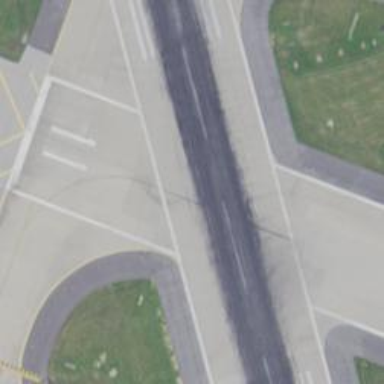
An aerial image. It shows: View of taxiway at the airport.